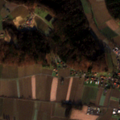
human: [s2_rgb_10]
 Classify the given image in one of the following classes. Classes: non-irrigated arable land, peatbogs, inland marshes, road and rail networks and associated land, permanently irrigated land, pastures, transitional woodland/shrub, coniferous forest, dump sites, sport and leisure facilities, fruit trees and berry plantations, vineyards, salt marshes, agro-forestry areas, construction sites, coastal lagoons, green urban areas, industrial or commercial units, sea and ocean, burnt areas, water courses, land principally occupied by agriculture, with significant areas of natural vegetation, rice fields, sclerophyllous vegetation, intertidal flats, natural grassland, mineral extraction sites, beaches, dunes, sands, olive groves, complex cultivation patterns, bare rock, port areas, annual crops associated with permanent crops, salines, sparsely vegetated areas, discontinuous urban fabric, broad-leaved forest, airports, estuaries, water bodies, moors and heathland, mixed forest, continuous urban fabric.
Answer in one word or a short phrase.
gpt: discontinuous urban fabric, non-irrigated arable land, complex cultivation patterns, broad-leaved forest